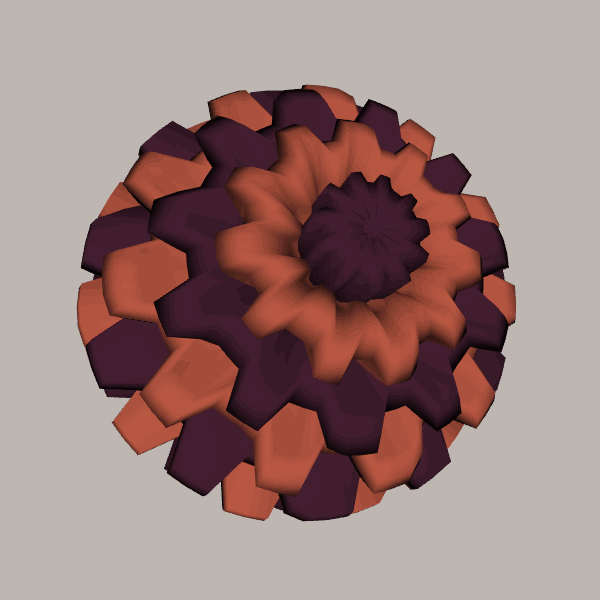
Background: light